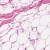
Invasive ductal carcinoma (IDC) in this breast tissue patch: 0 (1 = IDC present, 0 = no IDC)